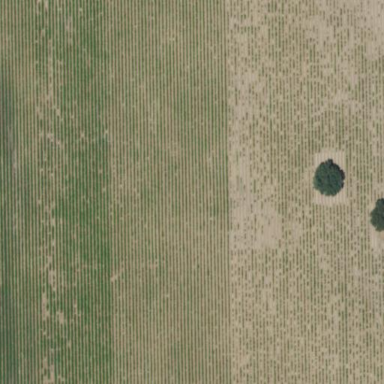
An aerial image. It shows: Vineyard.